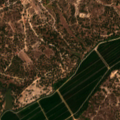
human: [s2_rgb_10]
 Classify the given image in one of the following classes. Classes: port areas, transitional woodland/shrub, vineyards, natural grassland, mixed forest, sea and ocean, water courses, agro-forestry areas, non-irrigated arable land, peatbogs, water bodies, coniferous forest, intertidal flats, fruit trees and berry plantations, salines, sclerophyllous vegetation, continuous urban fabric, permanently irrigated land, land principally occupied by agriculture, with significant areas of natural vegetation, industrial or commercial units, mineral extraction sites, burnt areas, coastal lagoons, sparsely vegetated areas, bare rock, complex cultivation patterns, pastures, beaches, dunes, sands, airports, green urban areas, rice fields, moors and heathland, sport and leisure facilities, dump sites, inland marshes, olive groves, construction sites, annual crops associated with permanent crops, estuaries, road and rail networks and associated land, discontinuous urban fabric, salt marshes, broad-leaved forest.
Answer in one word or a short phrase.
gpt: rice fields, agro-forestry areas, mixed forest